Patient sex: M
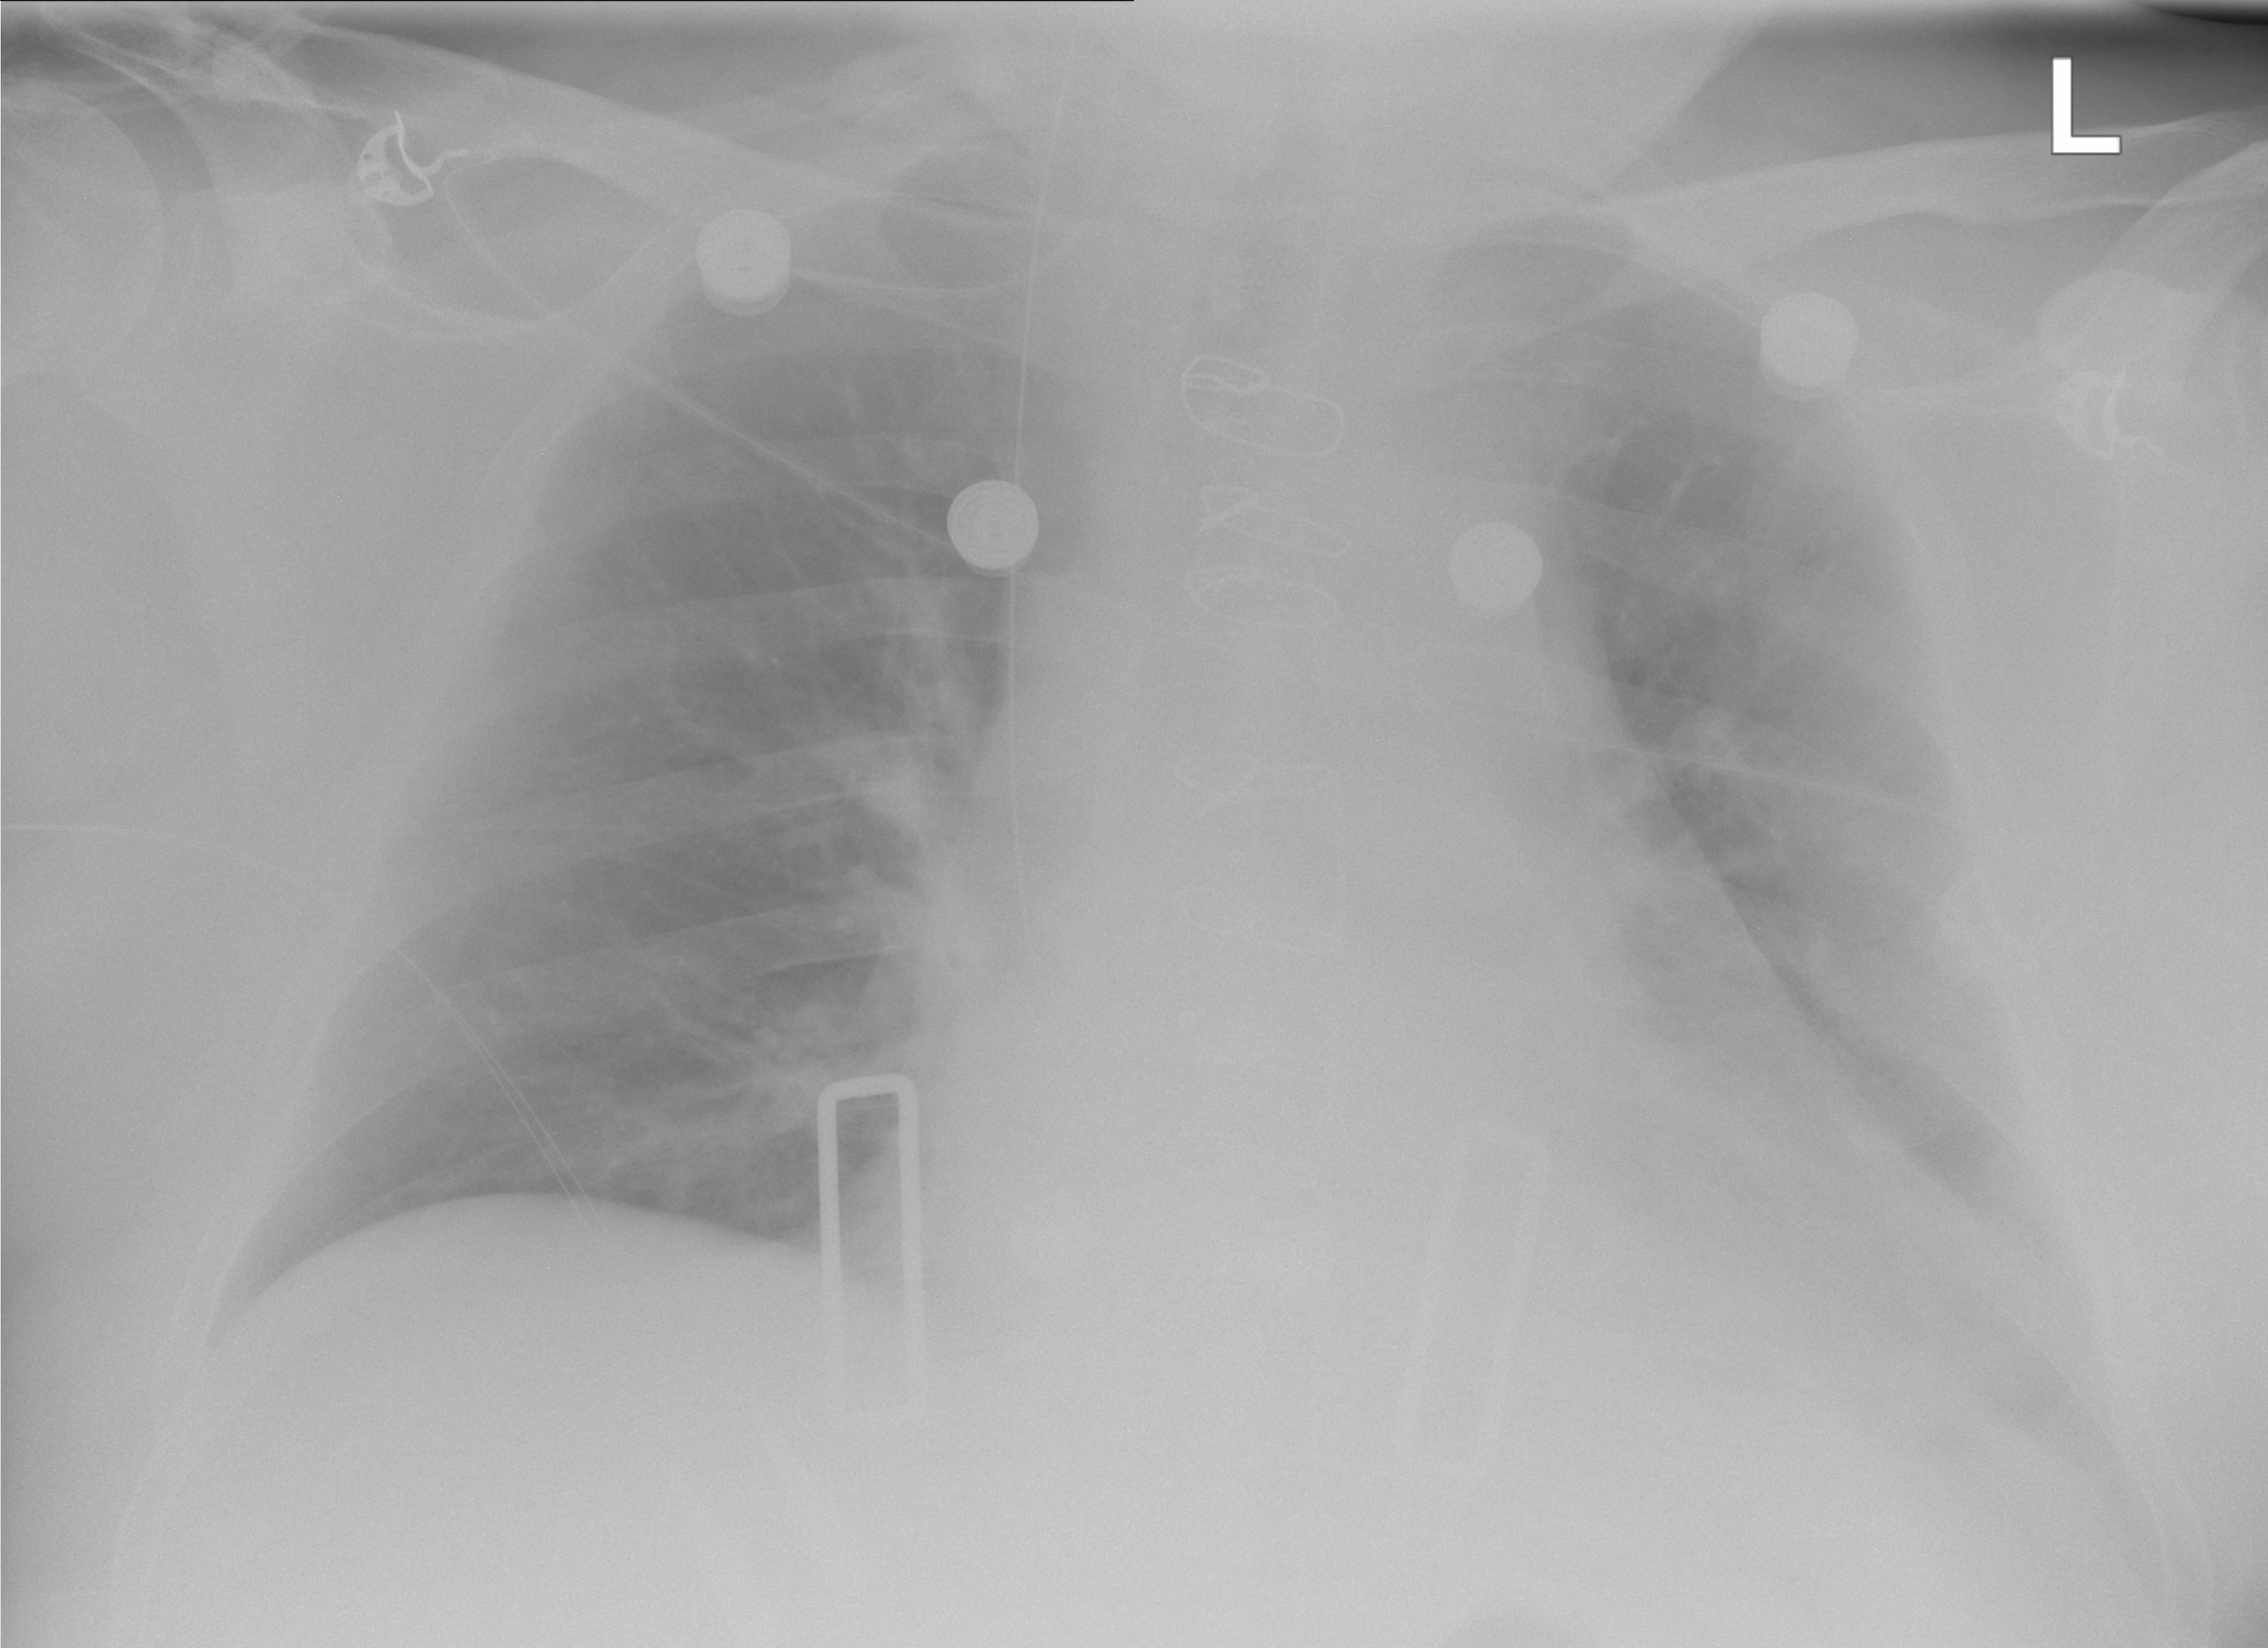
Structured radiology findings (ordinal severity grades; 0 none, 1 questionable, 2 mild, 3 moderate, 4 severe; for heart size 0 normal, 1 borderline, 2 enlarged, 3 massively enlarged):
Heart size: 2
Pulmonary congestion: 2
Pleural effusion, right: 0
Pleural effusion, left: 2
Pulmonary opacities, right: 0
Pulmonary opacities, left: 1
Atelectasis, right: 0
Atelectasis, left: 2